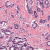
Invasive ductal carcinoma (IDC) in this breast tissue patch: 1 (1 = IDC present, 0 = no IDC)